Interaction volume radius: 10 \u00c5
Interaction volume height: 25 \u00c5
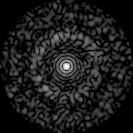
Disorder parameter: 0.8508